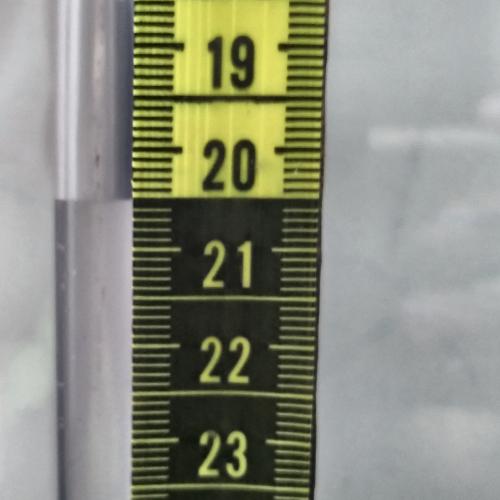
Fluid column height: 20.5 cm